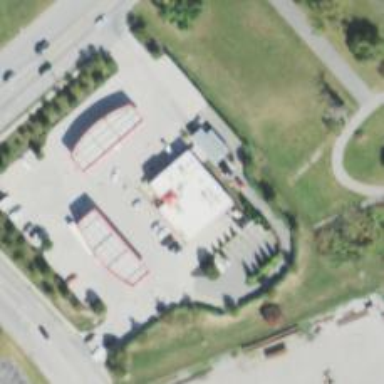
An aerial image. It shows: Convenience shop.